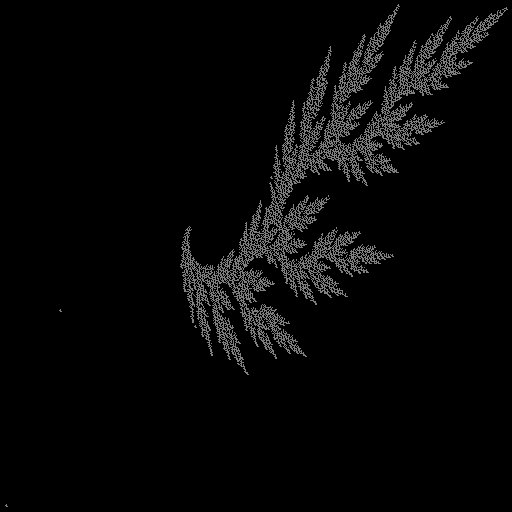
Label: cedarleaf